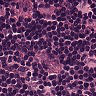
Metastatic tissue present: no